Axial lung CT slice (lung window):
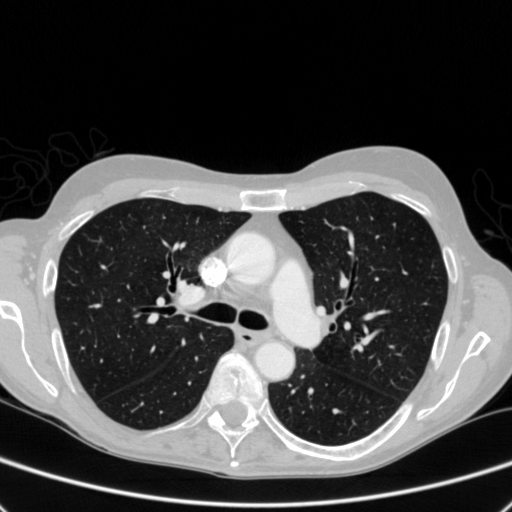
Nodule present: no